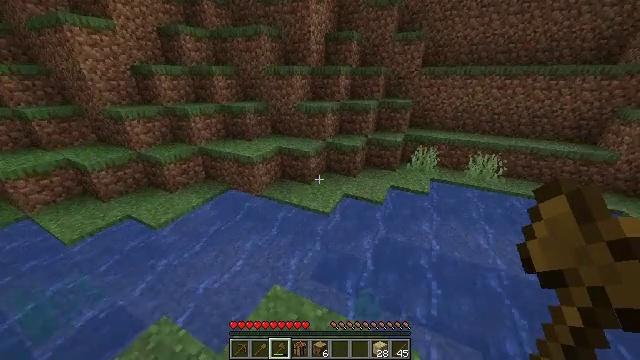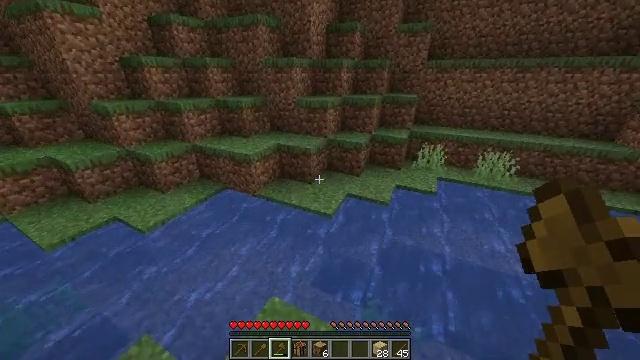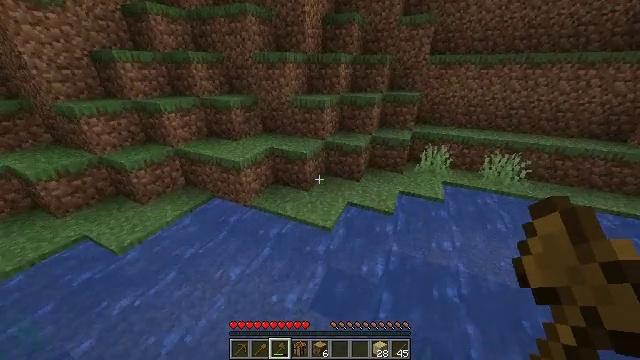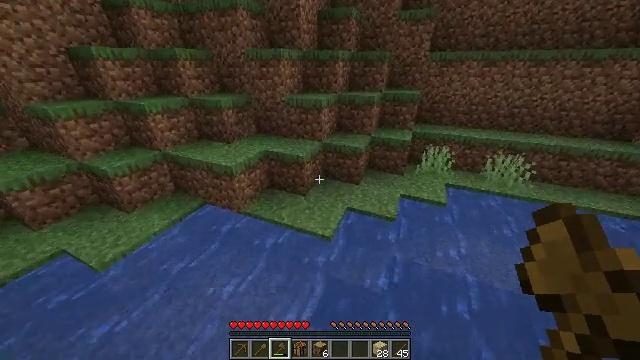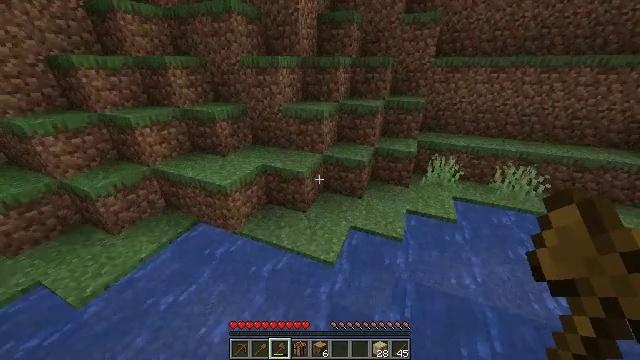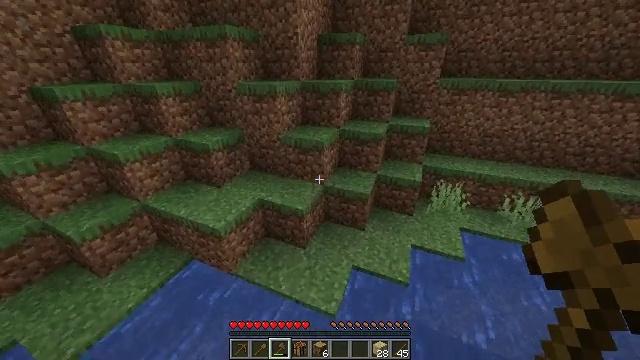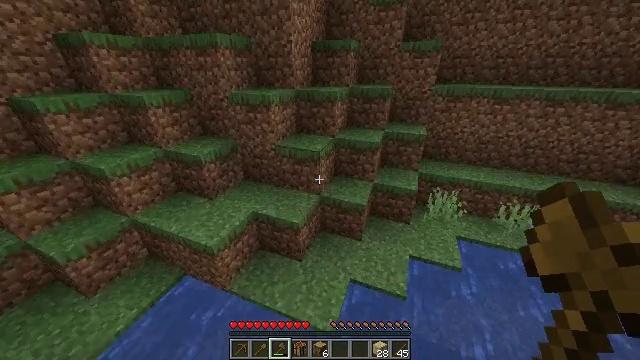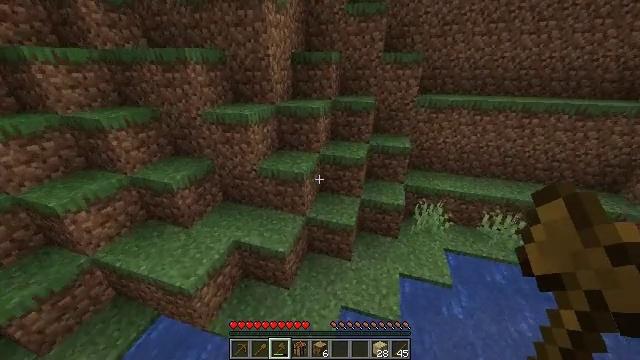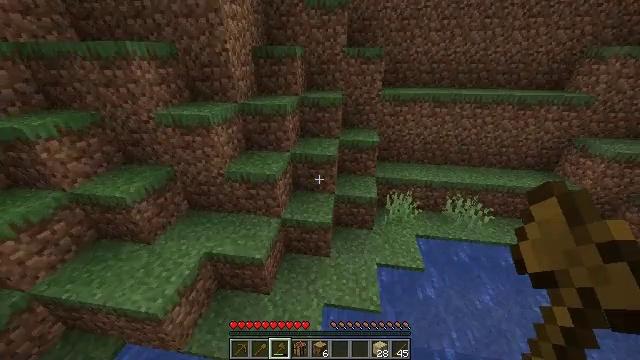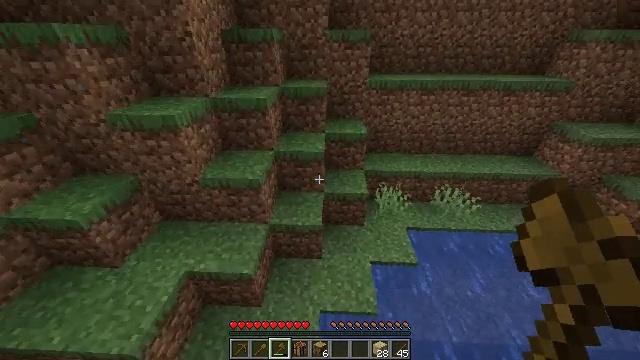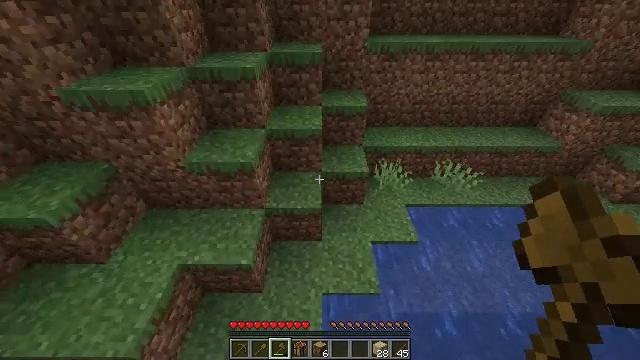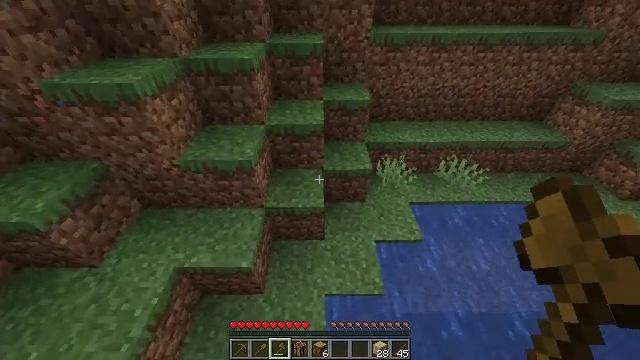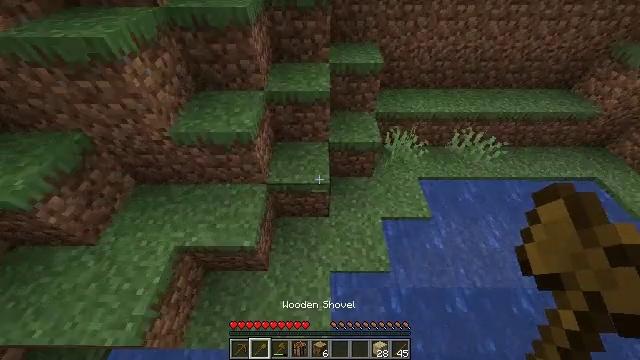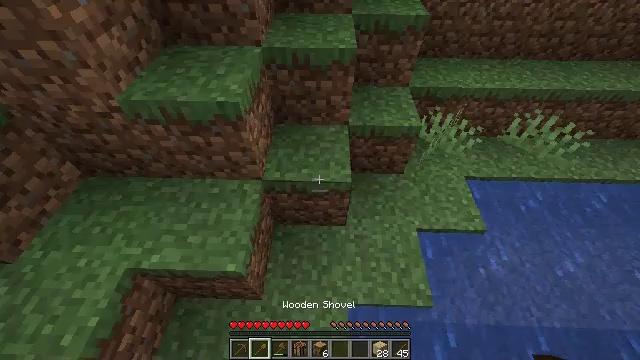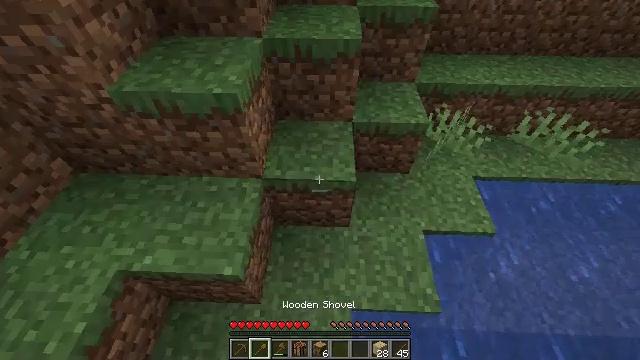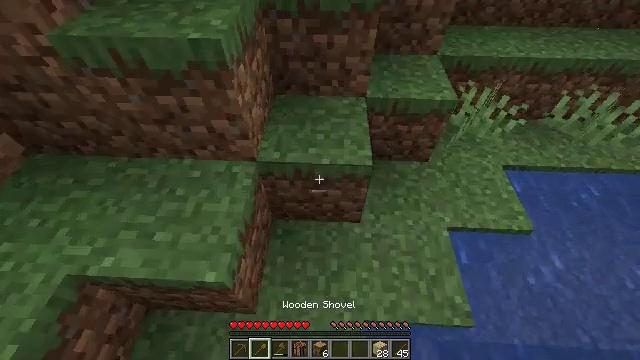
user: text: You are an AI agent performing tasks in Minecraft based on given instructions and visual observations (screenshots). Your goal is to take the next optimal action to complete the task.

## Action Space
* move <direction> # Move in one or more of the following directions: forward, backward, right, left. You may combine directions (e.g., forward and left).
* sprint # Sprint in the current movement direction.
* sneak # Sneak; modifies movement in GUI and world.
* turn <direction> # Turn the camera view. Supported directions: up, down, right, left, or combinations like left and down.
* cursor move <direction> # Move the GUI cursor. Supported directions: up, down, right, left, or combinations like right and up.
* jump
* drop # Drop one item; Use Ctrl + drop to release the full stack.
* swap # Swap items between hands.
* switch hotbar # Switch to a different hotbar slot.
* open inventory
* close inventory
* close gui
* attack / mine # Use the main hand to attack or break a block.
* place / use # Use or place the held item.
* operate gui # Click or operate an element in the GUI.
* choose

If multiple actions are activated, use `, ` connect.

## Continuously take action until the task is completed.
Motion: motion action
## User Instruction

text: Dig up the grass block for dirt.
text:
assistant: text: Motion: move forward, sprint
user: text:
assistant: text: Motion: move forward, sprint, turn right
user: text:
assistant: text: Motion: move forward, sprint, turn right
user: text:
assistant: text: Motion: move forward, jump
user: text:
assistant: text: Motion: move forward, jump
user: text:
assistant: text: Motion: move forward, sprint, turn right, jump
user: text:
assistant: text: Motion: move forward, sprint, turn right
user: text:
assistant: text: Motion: move forward, sprint, turn right and down
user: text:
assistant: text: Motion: move forward, sprint, turn right and down
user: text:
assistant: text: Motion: move forward, sprint, turn right and down
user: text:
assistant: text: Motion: turn down
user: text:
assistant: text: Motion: turn down
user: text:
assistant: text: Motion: turn left
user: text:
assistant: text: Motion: no_op
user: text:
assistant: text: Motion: no_op
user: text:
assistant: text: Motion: attack / mine
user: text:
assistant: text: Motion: attack / mine
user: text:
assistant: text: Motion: attack / mine
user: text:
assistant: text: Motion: turn right and down, attack / mine
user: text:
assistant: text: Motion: turn right and down, attack / mine
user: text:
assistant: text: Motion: move back, turn right and down, attack / mine
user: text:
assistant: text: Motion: move back, attack / mine
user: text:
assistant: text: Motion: move back, attack / mine
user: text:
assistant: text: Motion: turn left, attack / mine
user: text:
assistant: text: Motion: attack / mine
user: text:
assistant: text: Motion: attack / mine
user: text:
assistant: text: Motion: attack / mine
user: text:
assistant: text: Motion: attack / mine
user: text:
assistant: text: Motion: attack / mine
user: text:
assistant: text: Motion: attack / mine